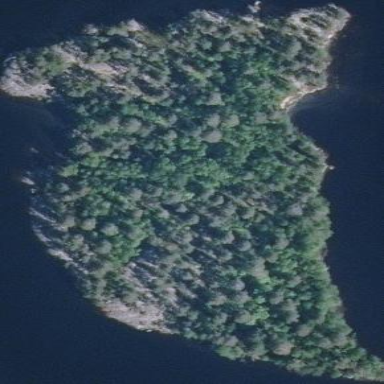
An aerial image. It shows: Islet.